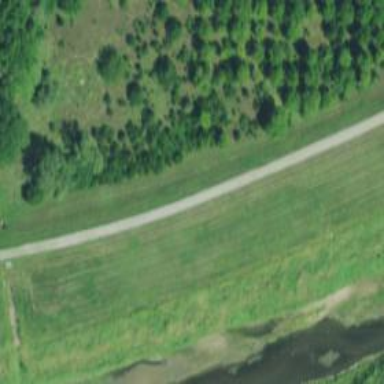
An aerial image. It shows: Levee road designed for service vehicles.